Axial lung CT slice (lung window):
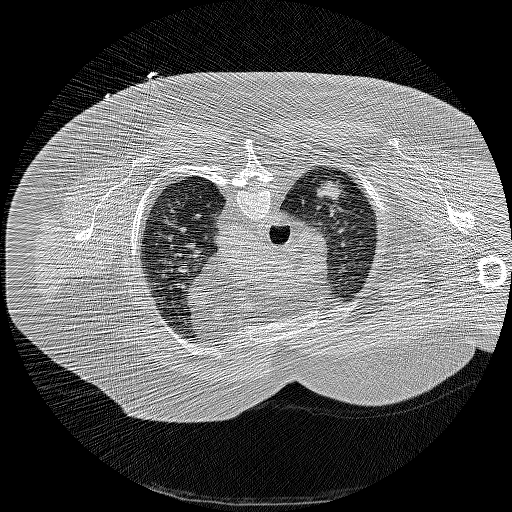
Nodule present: yes
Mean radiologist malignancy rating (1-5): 5